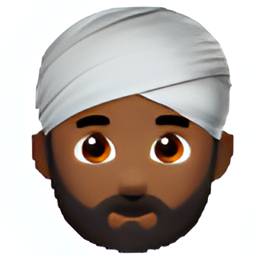
Name: man with turban
Emoji: 👳🏾
Group: People & Body
Sub-group: person-role